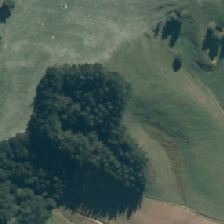
Land cover: indigenous_forest